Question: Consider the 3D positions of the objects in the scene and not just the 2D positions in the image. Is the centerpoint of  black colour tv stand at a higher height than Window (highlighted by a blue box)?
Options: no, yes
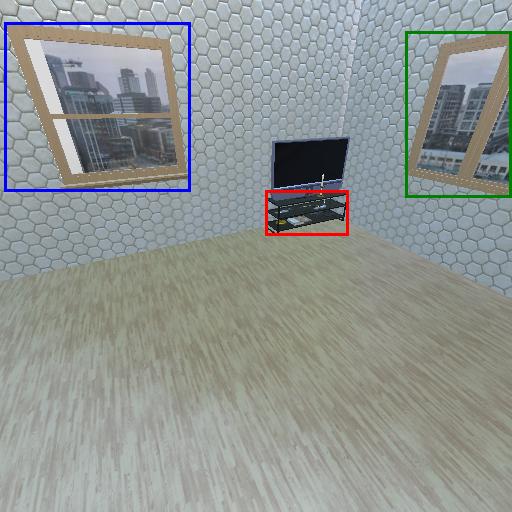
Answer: no